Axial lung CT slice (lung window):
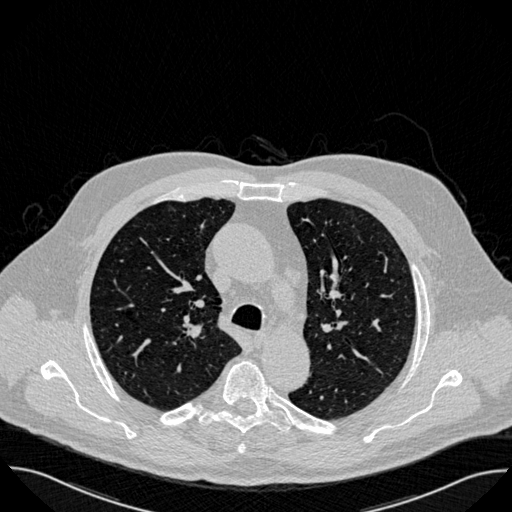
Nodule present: no